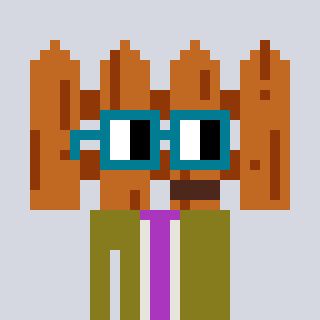
a pixel art character with square dark green glasses, a fence-shaped head and a gunk-colored body on a cool background